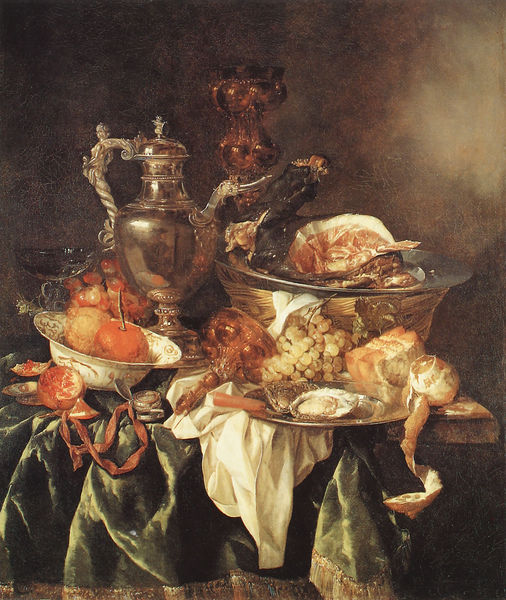
Titel: Stilleben
Künstler: Abraham van Beyeren
Institution: Oxford, Ashmolean Museum
Schlagwörter: orange, tisch, obst, schale, schüssel, tablett, tischtuch, früchte, kanne, stillleben, trauben, korb, brot, fleisch, schinken, muschel